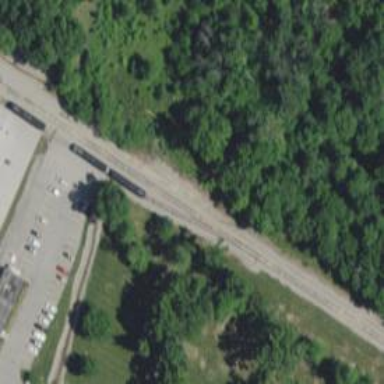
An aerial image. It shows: Rail spur service.